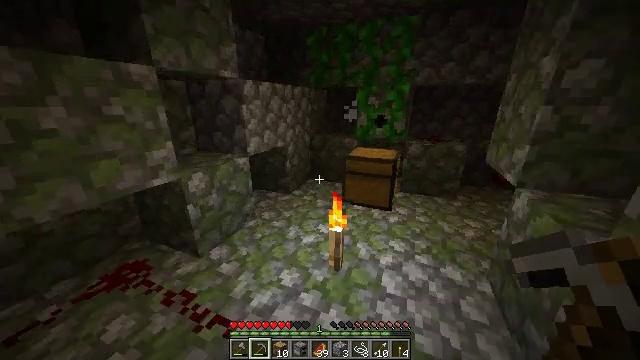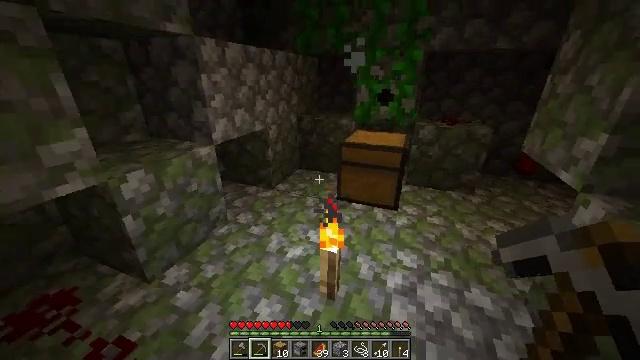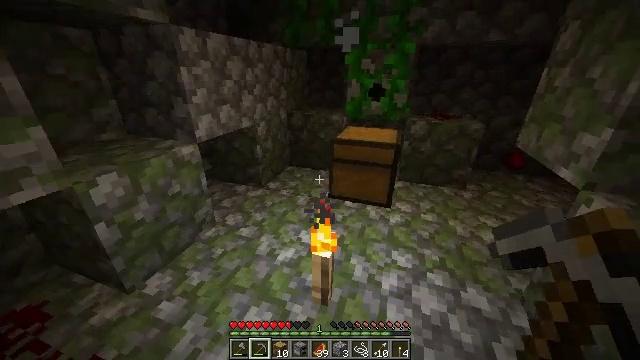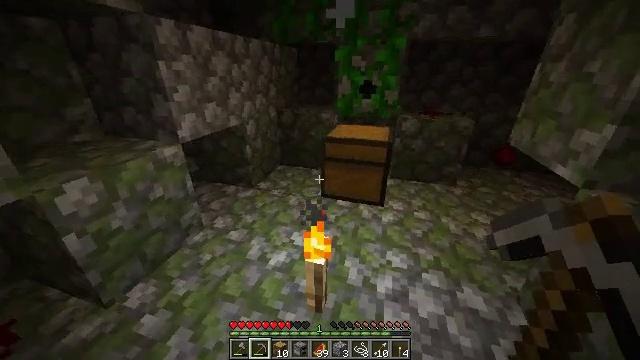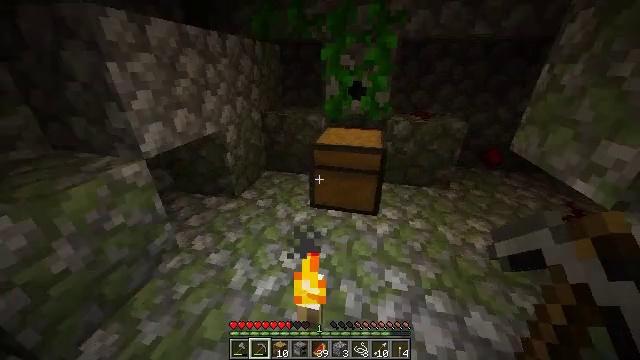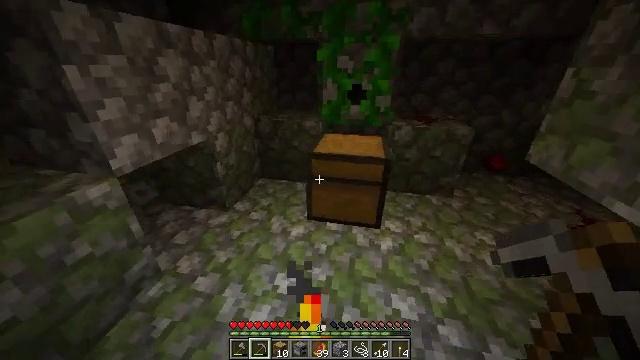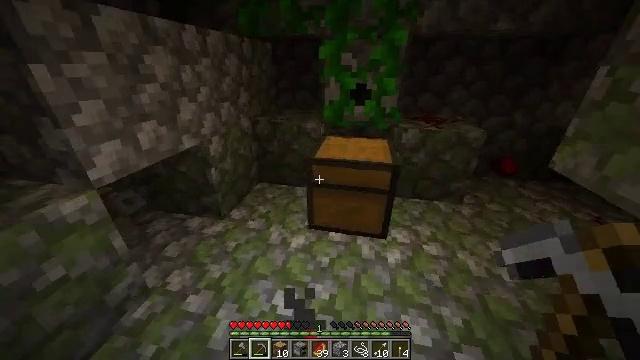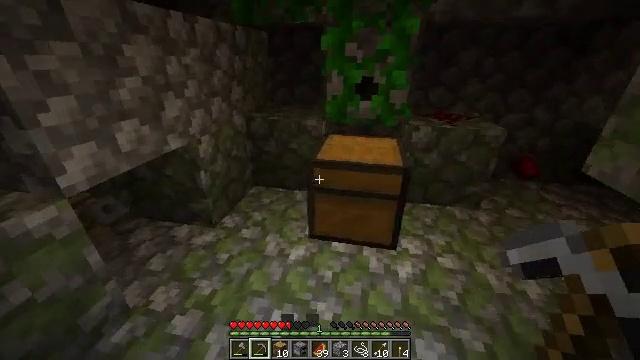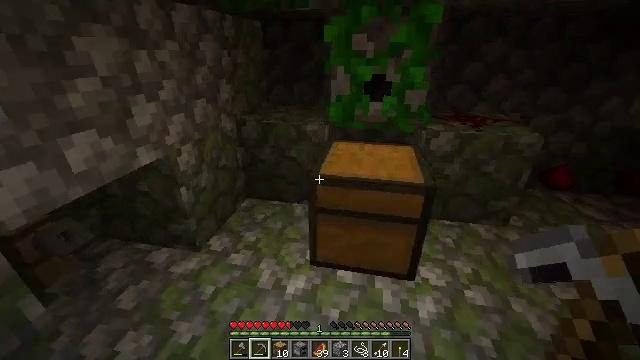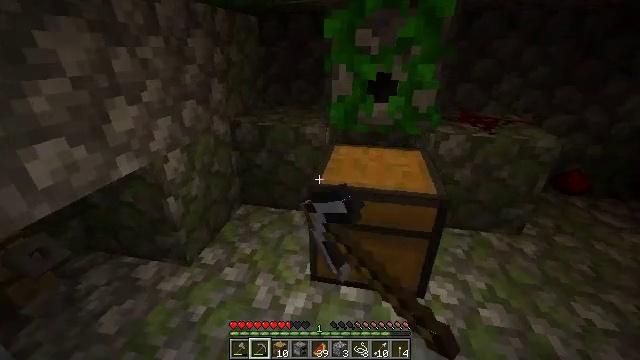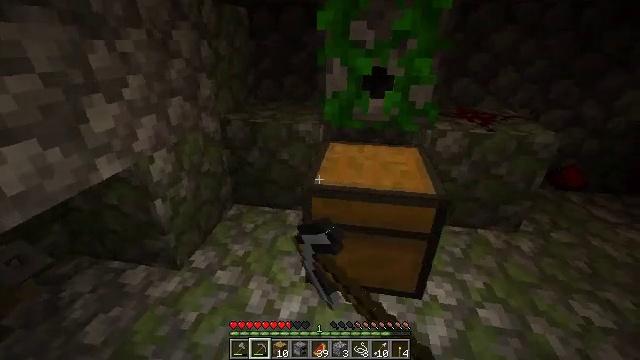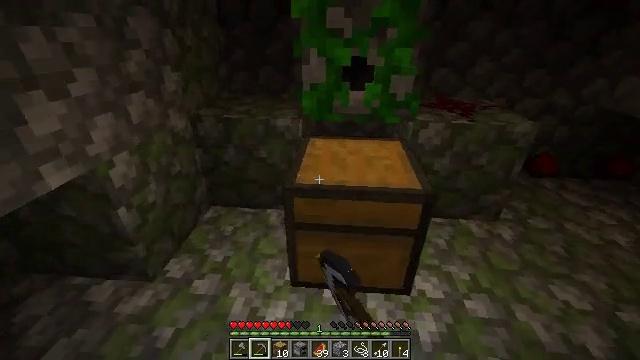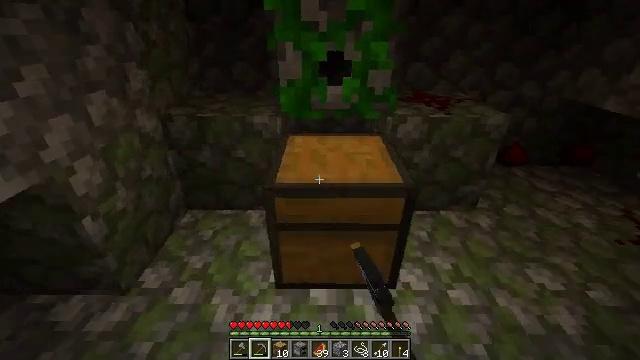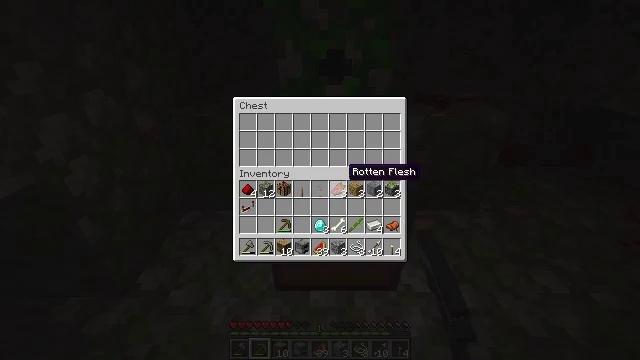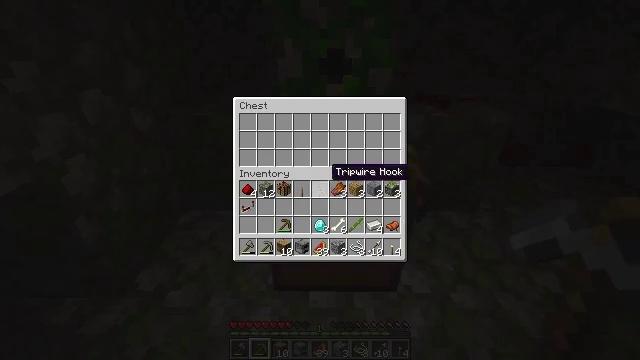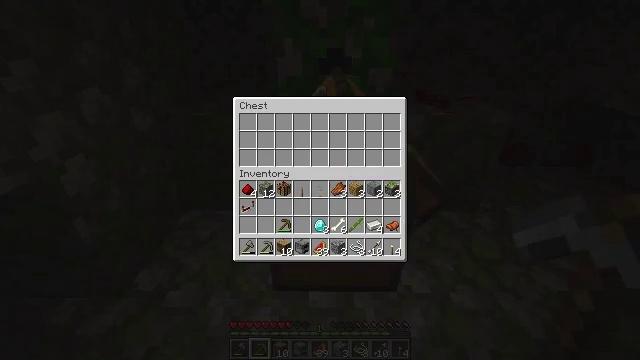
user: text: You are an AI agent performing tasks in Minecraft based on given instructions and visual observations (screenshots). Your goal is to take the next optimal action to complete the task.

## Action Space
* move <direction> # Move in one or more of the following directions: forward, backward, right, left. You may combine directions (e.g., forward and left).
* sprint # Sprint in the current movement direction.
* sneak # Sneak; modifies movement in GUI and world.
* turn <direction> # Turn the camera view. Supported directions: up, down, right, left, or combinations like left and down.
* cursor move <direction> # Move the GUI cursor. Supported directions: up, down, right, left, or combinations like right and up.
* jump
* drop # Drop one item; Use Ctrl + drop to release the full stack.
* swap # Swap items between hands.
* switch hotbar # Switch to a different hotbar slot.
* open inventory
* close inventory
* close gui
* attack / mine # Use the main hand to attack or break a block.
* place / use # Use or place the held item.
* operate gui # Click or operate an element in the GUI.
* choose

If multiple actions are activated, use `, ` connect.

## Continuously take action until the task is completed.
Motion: motion action
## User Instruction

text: Harvest mossy cobblestone for building.
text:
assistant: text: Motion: move forward, sprint, turn right and down
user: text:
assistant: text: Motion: move forward, sprint, turn right and down
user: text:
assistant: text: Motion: move forward, turn right
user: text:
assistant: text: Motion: move forward, turn right
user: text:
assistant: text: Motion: turn right
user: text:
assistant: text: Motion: no_op
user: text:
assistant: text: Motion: move forward
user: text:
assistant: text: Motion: move forward, use / place
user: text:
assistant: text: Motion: move forward, use / place
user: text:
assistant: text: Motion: turn right and down, use / place
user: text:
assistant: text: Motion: turn right and down
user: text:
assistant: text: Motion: turn right
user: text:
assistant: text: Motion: cursor move right, open gui
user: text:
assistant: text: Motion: cursor move left
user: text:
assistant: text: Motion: no_op
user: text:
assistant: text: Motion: no_op
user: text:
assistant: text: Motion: no_op
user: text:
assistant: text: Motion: no_op
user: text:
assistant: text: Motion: no_op
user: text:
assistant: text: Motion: no_op
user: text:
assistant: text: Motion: turn right, close gui
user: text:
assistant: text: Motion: turn right and up
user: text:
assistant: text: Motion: move forward, turn right and up
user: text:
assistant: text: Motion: move forward, turn right and up
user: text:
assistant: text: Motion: move forward, turn right and up
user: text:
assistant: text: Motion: move forward
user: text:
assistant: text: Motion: move forward
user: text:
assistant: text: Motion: move forward, turn up
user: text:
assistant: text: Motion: move forward
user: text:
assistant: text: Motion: move forward